Field crop: maize
Growth stage: 1
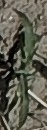
Species: sorghum